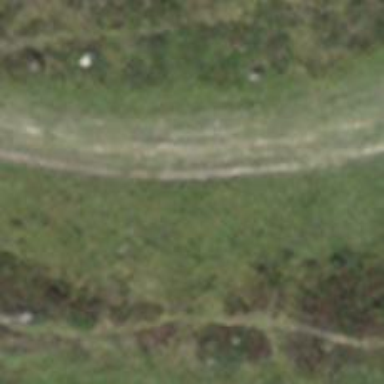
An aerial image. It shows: Excellent grass track with grade4 tracktype. The trail visibility is excellent.